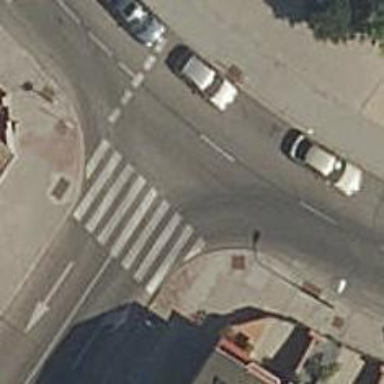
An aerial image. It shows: Marked crossing on the road.